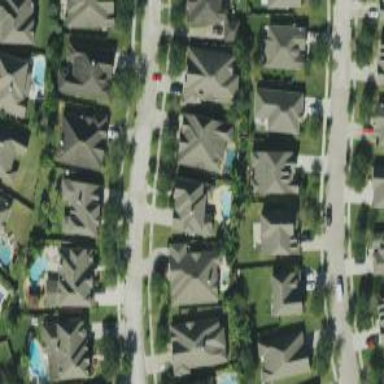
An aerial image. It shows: Residential road.